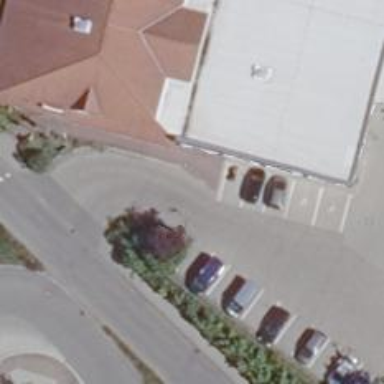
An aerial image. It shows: Road serving as parking aisle.